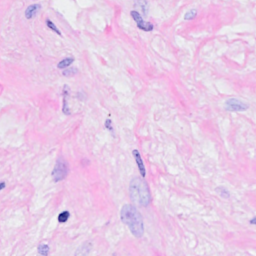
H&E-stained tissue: Breast